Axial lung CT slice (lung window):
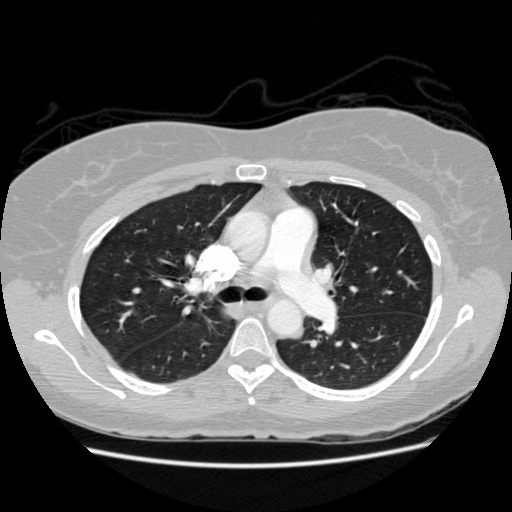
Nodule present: no